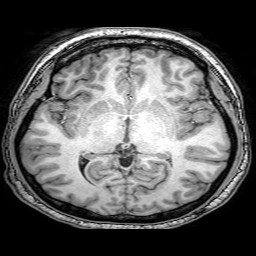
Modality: T1w
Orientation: coronal
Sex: male
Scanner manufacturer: philips
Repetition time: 0.008235 s
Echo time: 0.00383 s